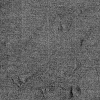
Atmospheric dust classification: not_dusty